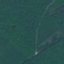
Land use / land cover class: Forest